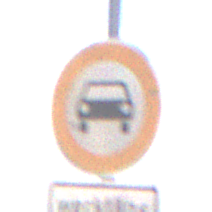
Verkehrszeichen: VerbotKraftwagen
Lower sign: ZeitangabenMitBeschraenkungAufWochentage7
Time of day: Midday
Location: Outdoor (Nature)
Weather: Clear
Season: NotSpecified
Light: Natural